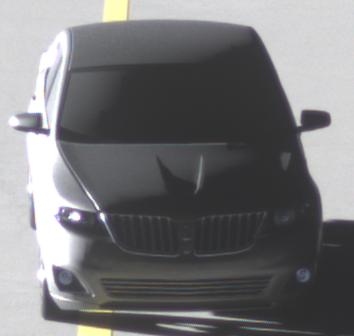
Make: Lincoln
Model: MKS
Detailed model: -
Model produced from: 2008
Model produced until: 2011
Doors: 4
Color: gray
Road condition: dry road
Daytime: sunrise or sunset
Contrast: high contrast